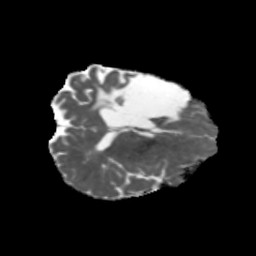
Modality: MD
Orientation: axial
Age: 46
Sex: female
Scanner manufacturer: siemens
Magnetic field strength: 3 T
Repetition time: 5.47 s
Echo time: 0.0854 s